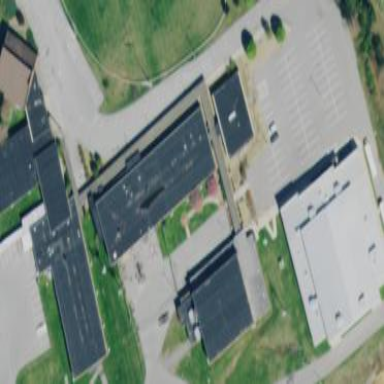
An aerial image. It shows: School building.